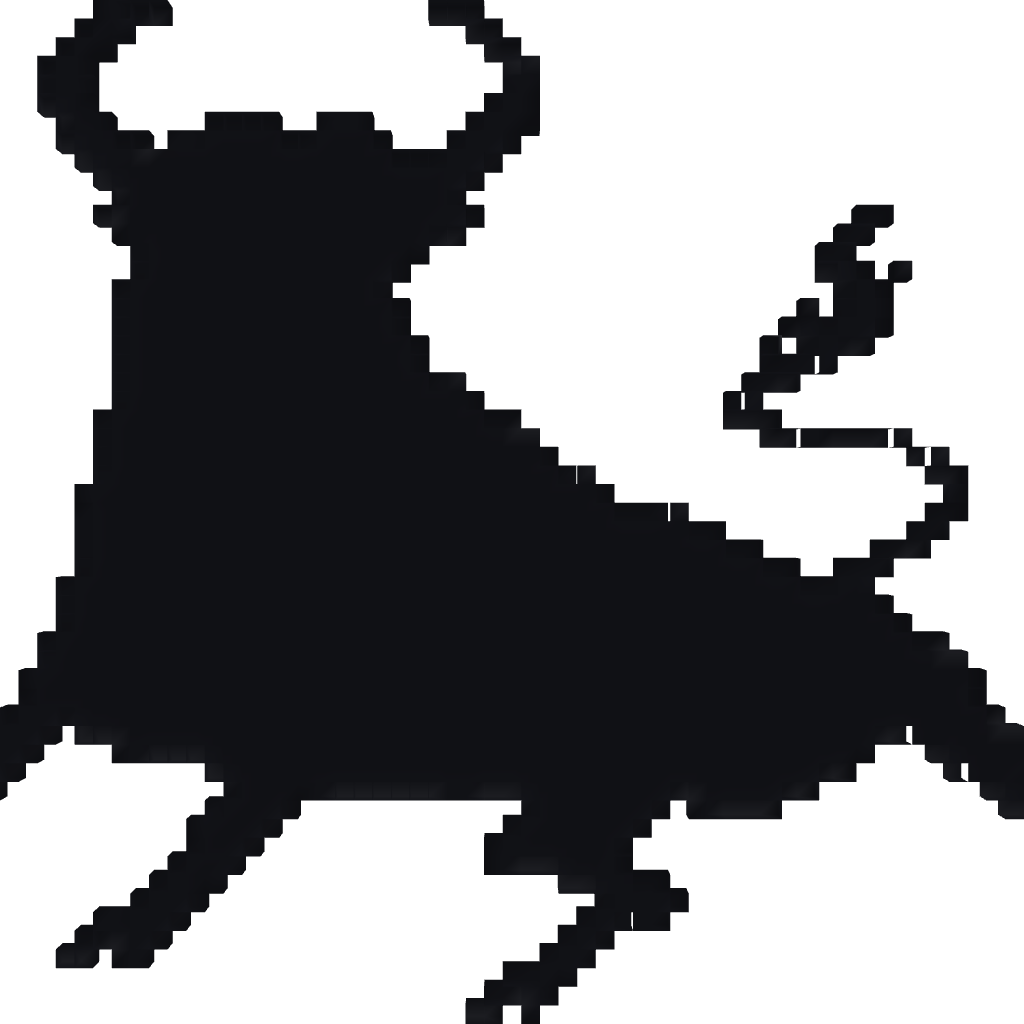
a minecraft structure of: The Toro